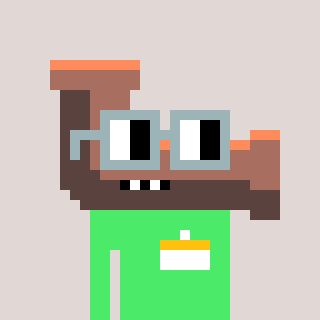
a pixel art character with square dark gray glasses, a pipe-shaped head and a teal-colored body on a warm background